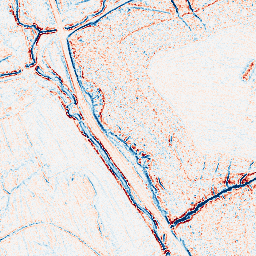
Category: edge_preserving
Decomposition family: bilateral
Decomposition parameters: d: 5
sigma_color: 150
sigma_space: 25
Upsampling method: cubic_mitchell
Upsampling parameters: scale: 8
Upsampling scale: 8